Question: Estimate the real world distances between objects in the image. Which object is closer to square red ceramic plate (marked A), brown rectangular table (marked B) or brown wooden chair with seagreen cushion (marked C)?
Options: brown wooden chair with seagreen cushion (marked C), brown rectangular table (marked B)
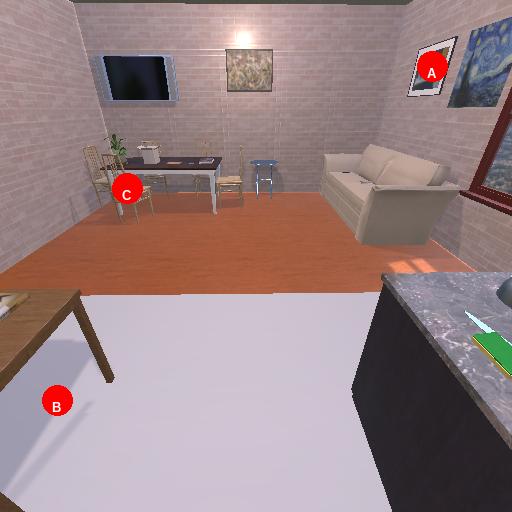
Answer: brown wooden chair with seagreen cushion (marked C)